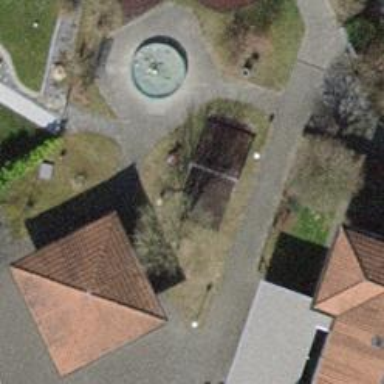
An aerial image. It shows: Playground with swings.